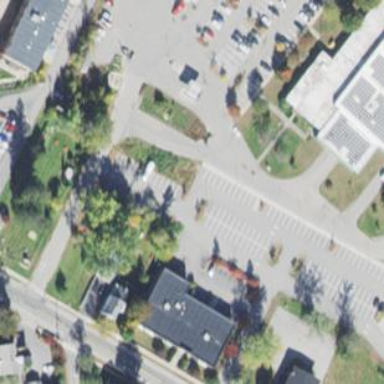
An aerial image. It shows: Parking area with asphalt surface.